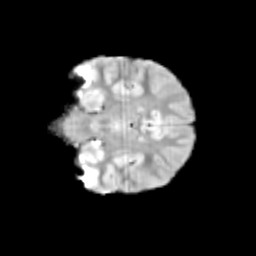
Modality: T2w
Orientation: coronal
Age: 9
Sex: female
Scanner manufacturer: siemens
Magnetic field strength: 3 T
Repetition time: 3.8 s
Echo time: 0.07 s